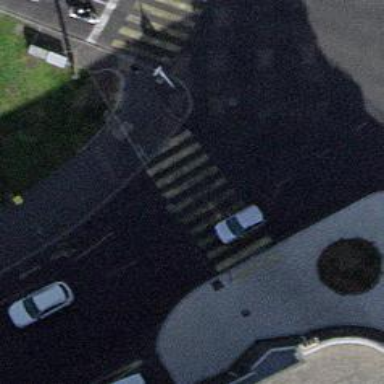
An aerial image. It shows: Kerb barrier.